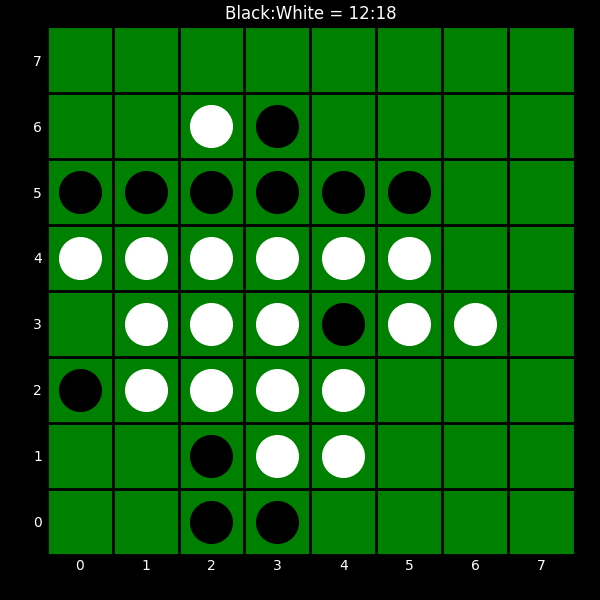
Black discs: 12
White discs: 18